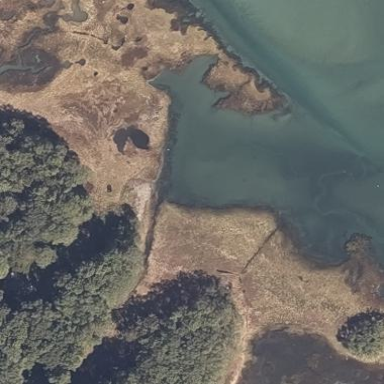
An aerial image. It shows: Tidal saltmarsh wetland area.